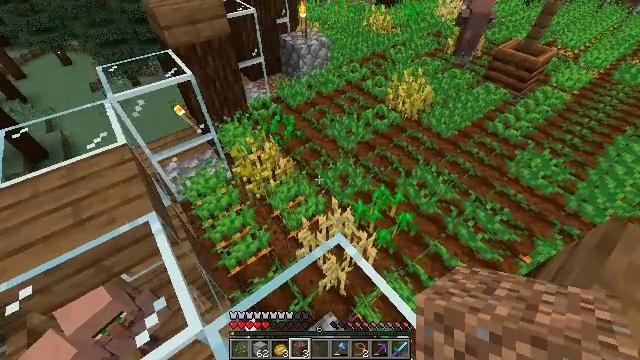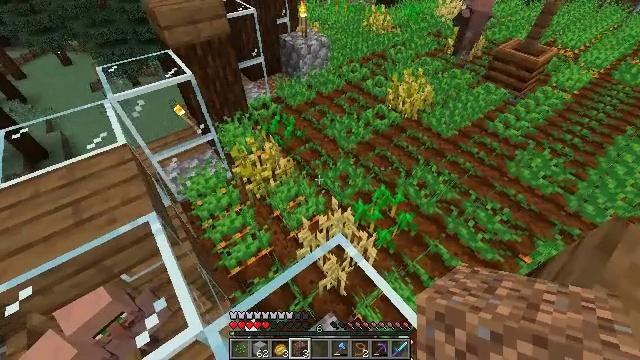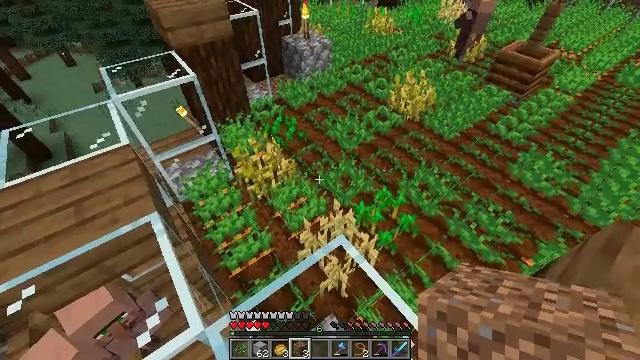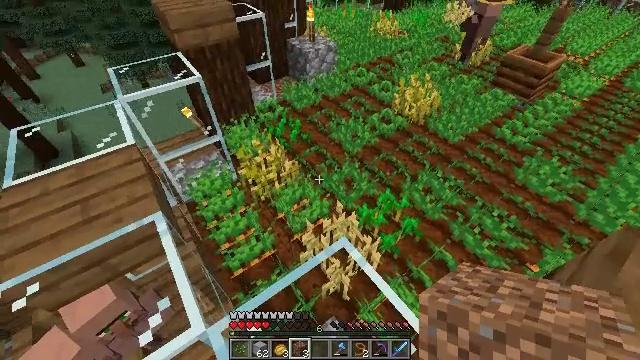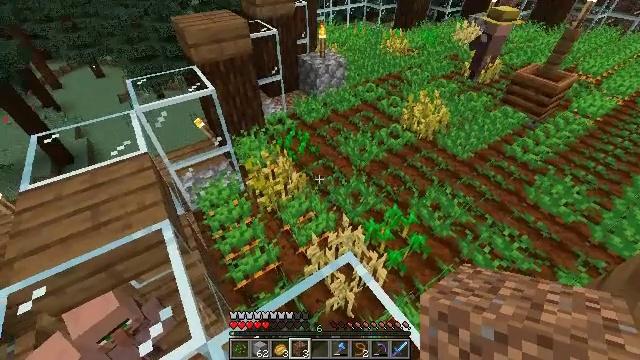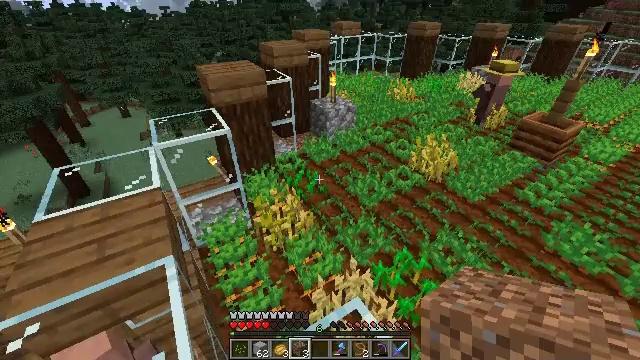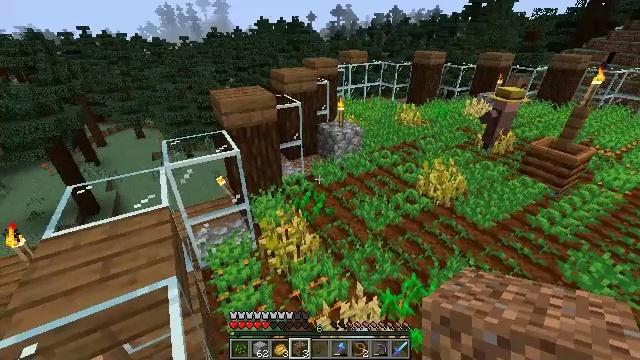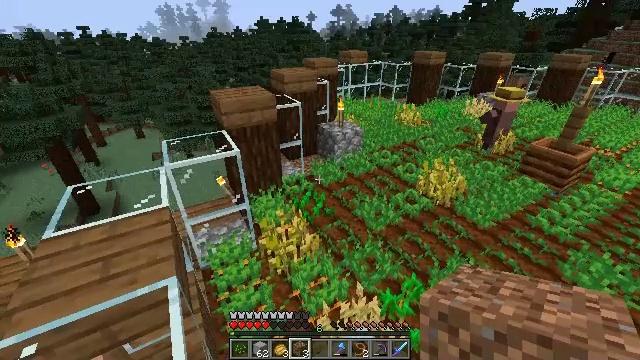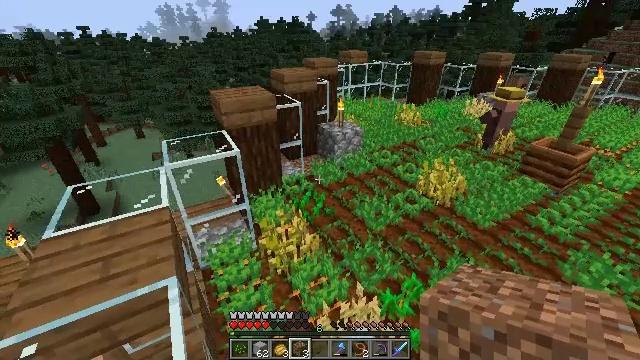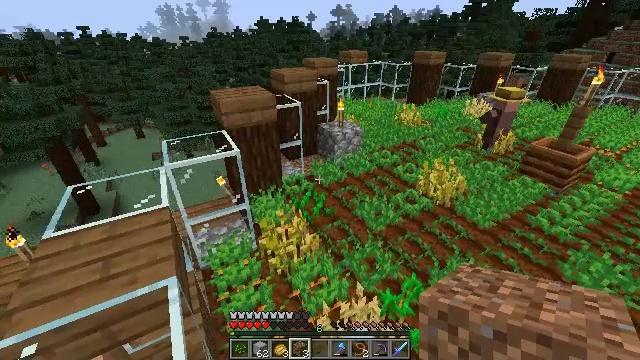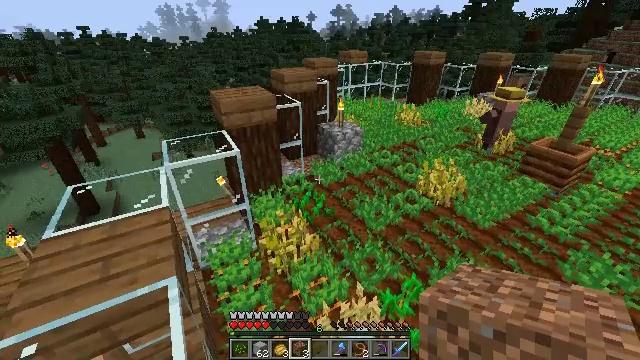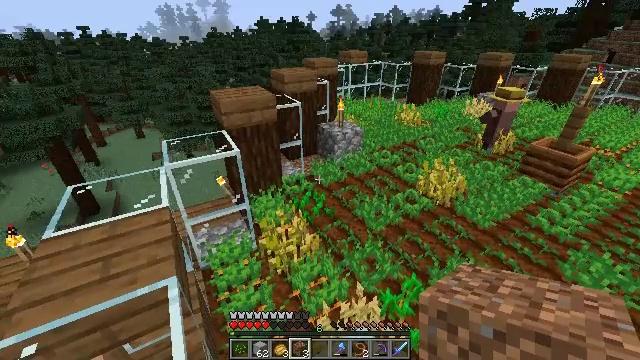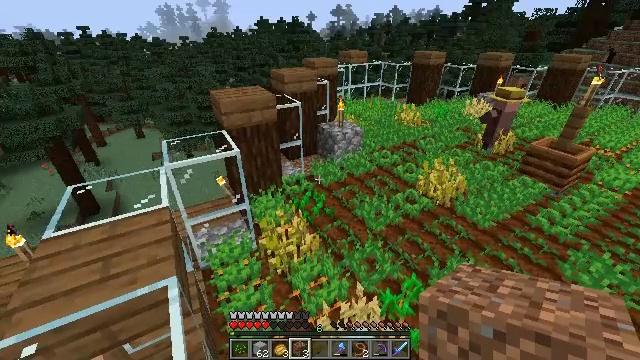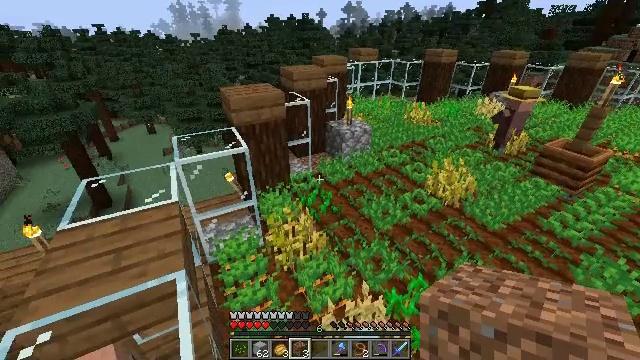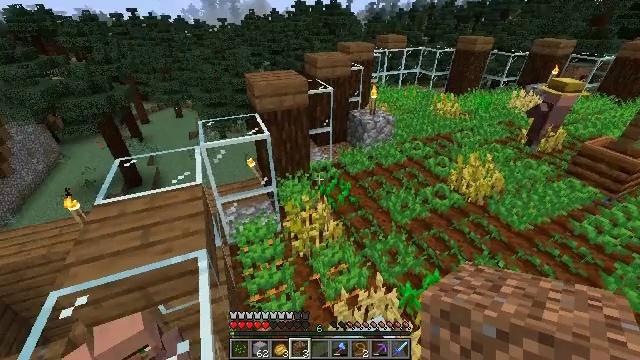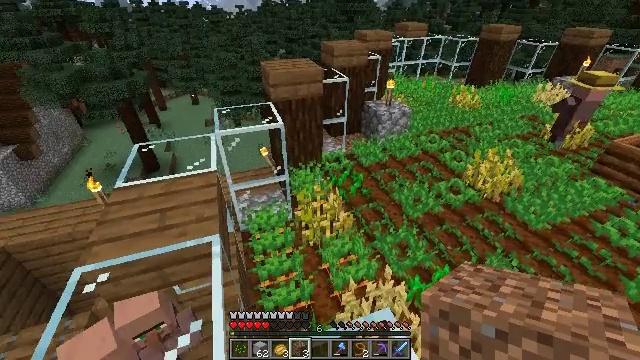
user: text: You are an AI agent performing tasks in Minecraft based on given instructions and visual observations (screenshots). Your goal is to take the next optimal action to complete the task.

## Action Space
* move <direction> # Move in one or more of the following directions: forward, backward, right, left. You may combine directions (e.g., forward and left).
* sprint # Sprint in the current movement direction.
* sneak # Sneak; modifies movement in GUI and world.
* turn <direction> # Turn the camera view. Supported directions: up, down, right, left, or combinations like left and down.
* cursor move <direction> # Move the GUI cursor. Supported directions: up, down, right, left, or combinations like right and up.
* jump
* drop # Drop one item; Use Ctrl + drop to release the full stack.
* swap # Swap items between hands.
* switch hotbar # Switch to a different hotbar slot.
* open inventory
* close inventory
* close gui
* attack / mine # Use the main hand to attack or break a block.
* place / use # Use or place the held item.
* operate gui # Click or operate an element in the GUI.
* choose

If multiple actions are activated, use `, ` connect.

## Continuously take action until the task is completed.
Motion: motion action
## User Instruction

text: Mine the spruce trapdoor by breaking it.
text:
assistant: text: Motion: no_op
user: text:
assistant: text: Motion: no_op
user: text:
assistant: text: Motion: turn left
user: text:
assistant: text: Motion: turn left and up
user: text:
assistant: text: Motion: turn left and up
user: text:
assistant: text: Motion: turn left and up
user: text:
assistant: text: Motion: no_op
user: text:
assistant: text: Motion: no_op
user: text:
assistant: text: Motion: no_op
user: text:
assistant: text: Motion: no_op
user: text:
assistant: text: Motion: no_op
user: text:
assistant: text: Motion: no_op
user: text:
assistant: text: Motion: turn left
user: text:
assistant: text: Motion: turn left and down
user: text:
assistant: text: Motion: turn left and down
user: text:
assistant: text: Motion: turn left and down
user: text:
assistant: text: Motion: turn left and down
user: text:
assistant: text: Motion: turn left and down
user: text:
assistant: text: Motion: move right, turn left and down
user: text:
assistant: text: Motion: move forward and move right, turn left
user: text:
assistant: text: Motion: move forward and move right, turn left
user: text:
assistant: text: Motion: move forward and move right, turn left
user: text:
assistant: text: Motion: move forward, turn left
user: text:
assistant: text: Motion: turn left
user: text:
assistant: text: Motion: turn left
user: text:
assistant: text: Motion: turn left and down
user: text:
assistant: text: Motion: turn left and down
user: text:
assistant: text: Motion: turn left
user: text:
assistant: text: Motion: turn left
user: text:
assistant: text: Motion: no_op